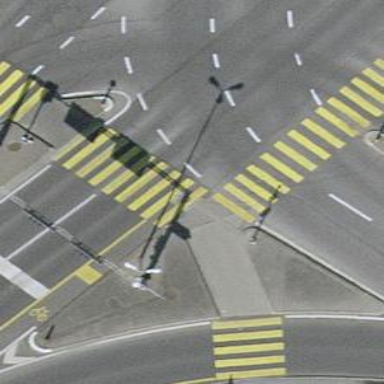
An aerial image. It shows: Road crossing with traffic signals.